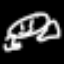
Label: frog